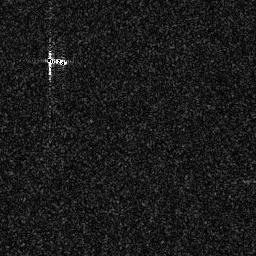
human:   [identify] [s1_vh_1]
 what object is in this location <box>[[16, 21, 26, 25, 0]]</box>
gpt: <ref>1 small ship at the top left</ref>